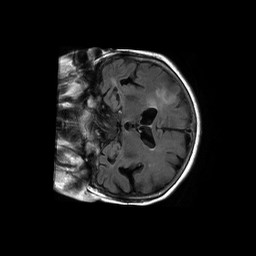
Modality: FLAIR
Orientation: coronal
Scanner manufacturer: philips
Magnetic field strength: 1.5 T
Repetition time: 6 s
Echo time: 0.12 s